Question: This is the jQuery method that I have at my webpage, it refreshes a image every 5 seconds by loading the same page and replacing the image.
'''
$(document).ready(function () {
var refreshId = setInterval(function () {
$.get('default.aspx', function (data) {
var page = data;
var image = $(page).find("img");
var fecha = $(page).find("div #fecha");
$("#Chart1").attr("src", image.attr("src"));
$("#fecha").text(fecha.text());
});
}, 5000);
});
'''
I saw that everytime it loads the img, the data get stored somewhere in the browser and it doesnt cleans.. And when I open the task manager, I can see the memory usage growing up..
and heres a screenshot of the image axd..
Should I worry about freeing memory? Or everything is working as its supposed to..

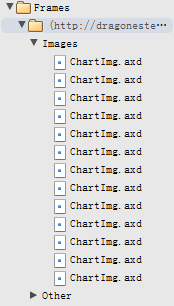
Answer: Found out that the browser is just caching the images, but they are being cleaned eventually.